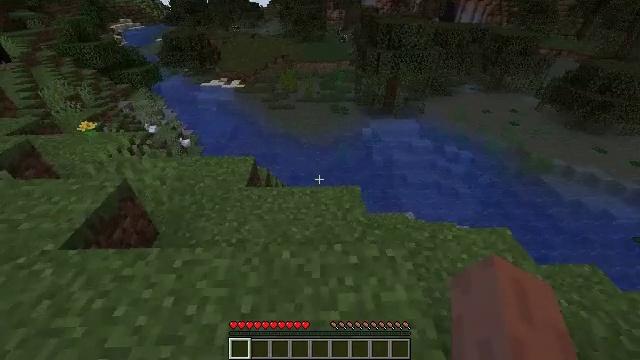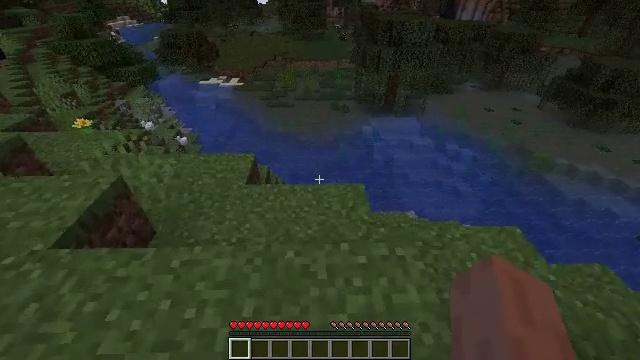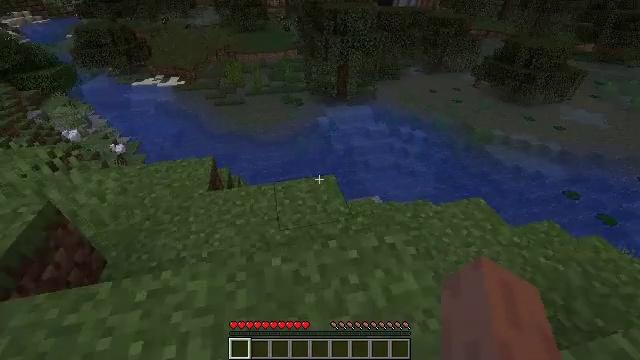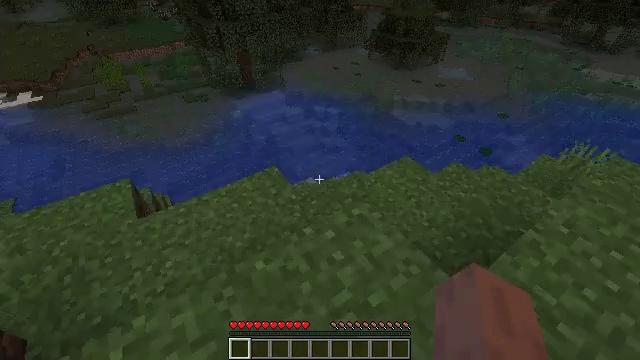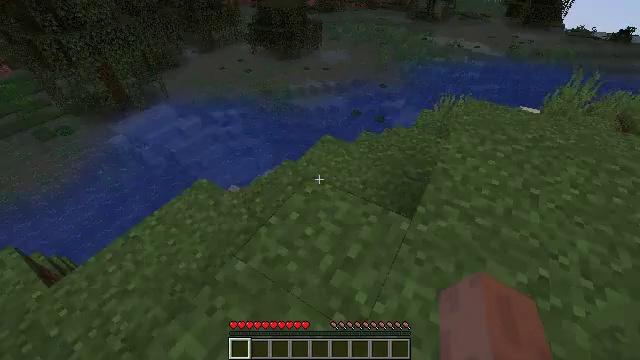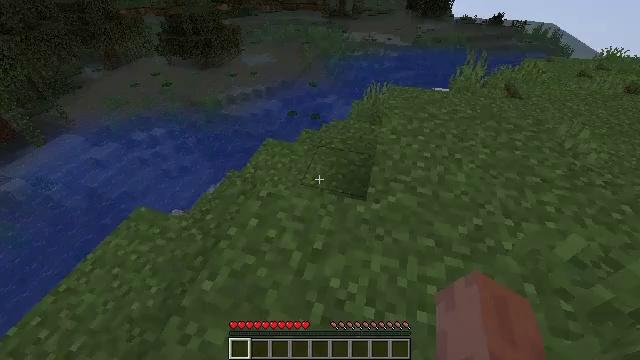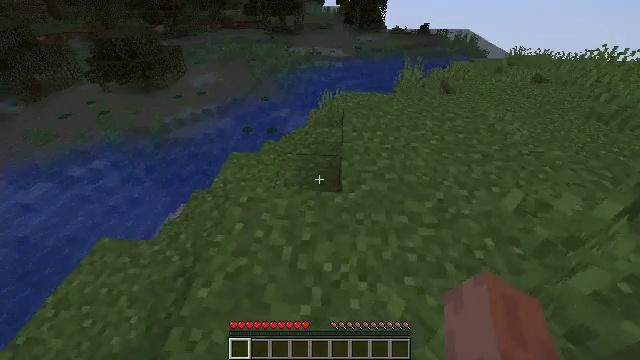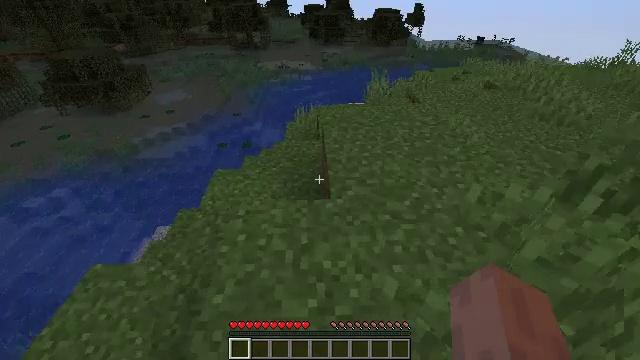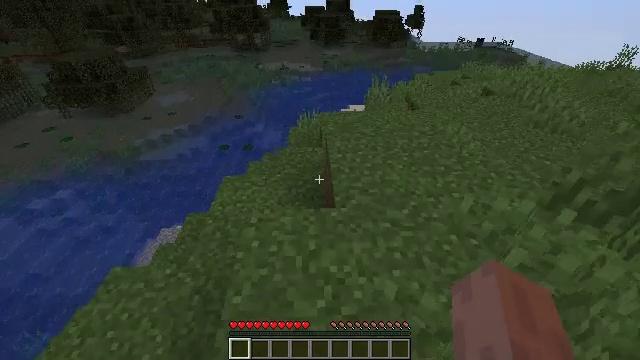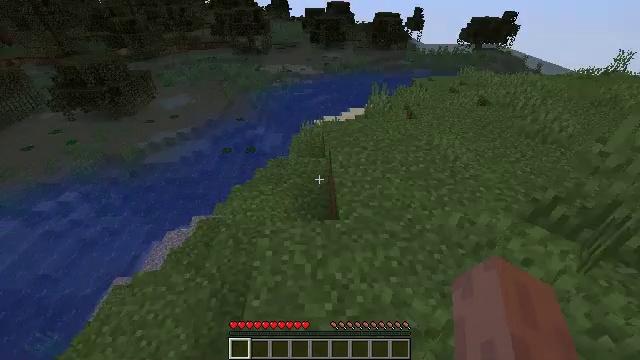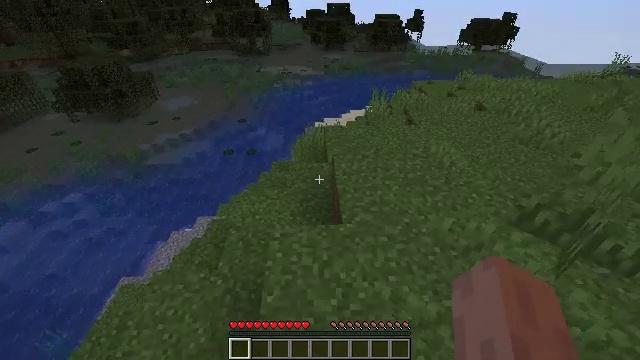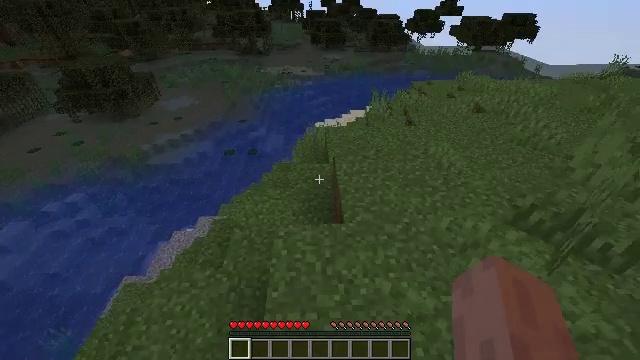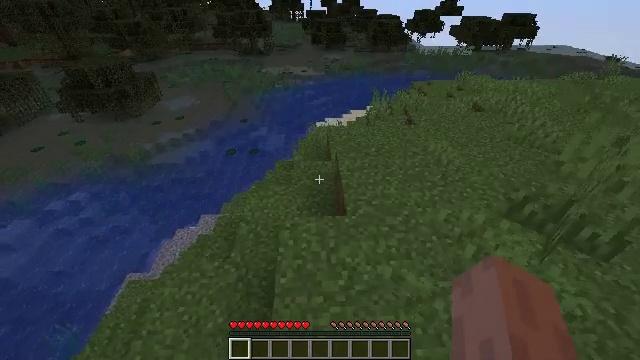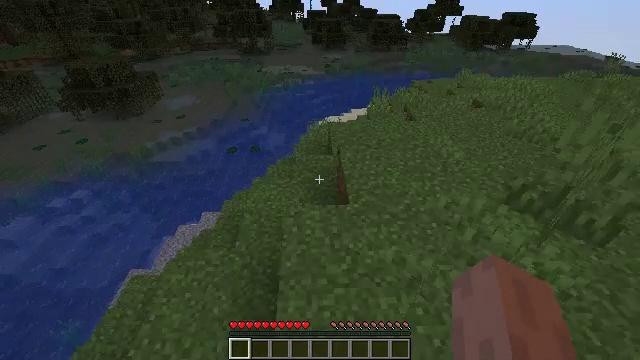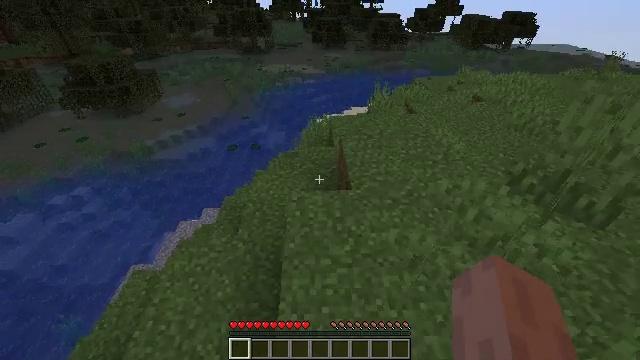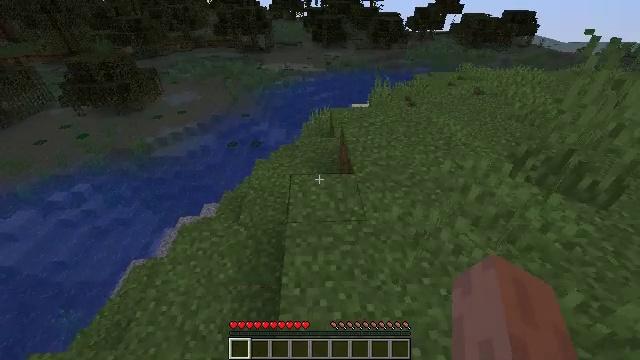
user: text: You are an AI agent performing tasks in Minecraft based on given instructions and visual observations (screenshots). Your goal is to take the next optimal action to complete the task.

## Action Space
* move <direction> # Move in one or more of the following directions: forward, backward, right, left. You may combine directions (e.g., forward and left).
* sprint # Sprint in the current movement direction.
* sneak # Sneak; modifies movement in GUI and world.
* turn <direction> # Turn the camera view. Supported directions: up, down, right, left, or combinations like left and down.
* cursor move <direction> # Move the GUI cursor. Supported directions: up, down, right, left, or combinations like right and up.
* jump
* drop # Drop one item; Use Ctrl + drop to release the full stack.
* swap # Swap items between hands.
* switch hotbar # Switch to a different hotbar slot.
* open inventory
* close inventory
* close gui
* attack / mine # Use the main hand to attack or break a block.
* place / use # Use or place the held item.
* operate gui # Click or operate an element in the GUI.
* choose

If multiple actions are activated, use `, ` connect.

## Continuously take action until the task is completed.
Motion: motion action
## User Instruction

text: Clear the ground by mining grass.
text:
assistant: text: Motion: move back and move left, sprint, attack / mine
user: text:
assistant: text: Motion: move back and move left, sprint, turn right and down, attack / mine
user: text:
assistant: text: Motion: move back and move left, sprint, turn right and down, attack / mine
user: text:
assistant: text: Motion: move back and move left, sprint, turn right, attack / mine
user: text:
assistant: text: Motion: move back and move left, sprint, turn right, attack / mine
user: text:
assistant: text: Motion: move back and move left, sprint, turn right and up, attack / mine
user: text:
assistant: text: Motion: move back and move left, sprint, turn right and up, attack / mine, jump
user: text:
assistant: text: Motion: move back, sprint, attack / mine, jump
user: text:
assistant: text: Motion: move back, sprint, attack / mine, jump
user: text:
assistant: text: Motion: move back, sprint, attack / mine, jump
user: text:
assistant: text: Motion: move back, sprint, attack / mine, jump
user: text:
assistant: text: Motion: move back, sprint, attack / mine, jump
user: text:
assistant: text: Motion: move back, sprint, attack / mine, jump
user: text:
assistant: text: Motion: move back, sprint, attack / mine, jump
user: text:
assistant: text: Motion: move back, sprint, attack / mine, jump
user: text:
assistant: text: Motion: move back, sprint, attack / mine, jump
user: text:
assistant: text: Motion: move back and move right, sprint, attack / mine, jump
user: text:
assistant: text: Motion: move back and move right, sprint, attack / mine, jump
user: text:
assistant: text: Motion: move back and move right, sprint, attack / mine, jump
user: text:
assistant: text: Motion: move back and move right, sprint, attack / mine, jump
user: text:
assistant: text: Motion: move back and move right, sprint, attack / mine, jump
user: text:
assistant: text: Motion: move back and move right, sprint, attack / mine, jump
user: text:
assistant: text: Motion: move back and move right, sprint, attack / mine, jump
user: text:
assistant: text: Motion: move back and move right, sprint, attack / mine, jump
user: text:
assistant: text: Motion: move back and move right, sprint, attack / mine, jump
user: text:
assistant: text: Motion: move back and move right, sprint, turn left, attack / mine, jump
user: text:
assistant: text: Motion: move back and move right, sprint, turn left, attack / mine, jump
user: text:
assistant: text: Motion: move back and move left, sprint, turn left and up, attack / mine, jump
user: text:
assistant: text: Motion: move back and move left, sprint, turn left, attack / mine, jump
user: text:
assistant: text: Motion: move left, sprint, turn left, attack / mine, jump